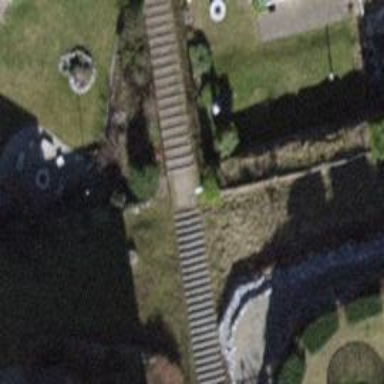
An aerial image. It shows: Road with steps.